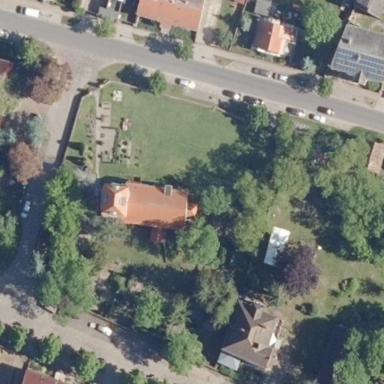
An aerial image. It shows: Religious area.